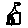
Label: circle